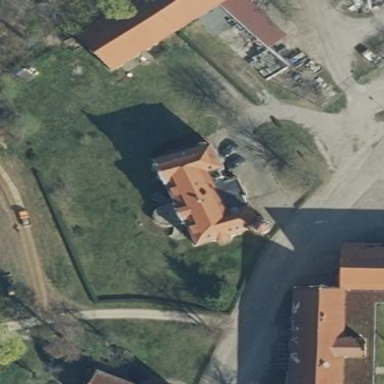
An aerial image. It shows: Historic building.